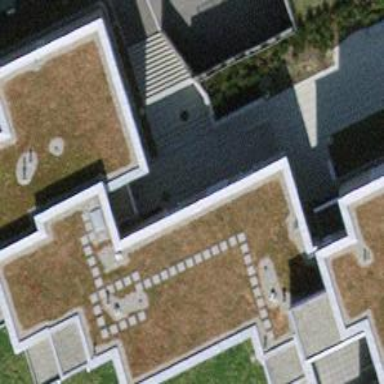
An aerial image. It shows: The apartments building has light grey roof and light coral exterior.